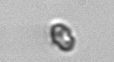
Label: Heterocapsa_rotundata